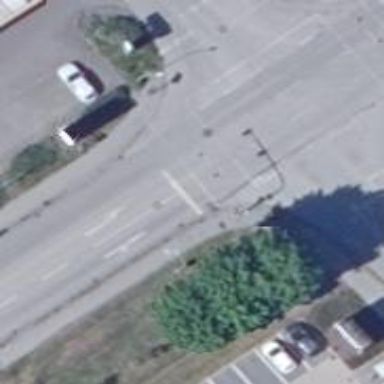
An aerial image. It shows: Footway crossing with traffic signals.